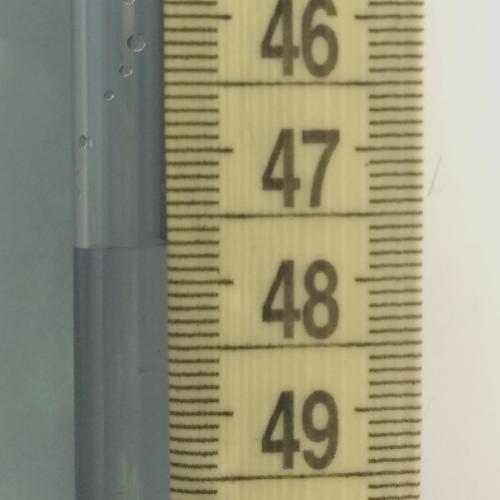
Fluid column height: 47.7 cm